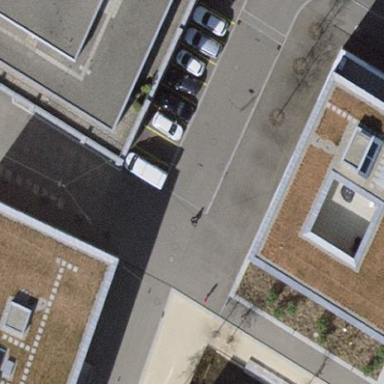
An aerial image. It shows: Parking area with surface.